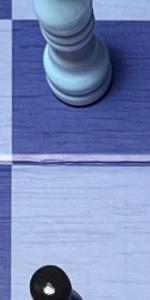
Label: Empty